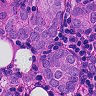
Metastatic tissue present: yes